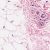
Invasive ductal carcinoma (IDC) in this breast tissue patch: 0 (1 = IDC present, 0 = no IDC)